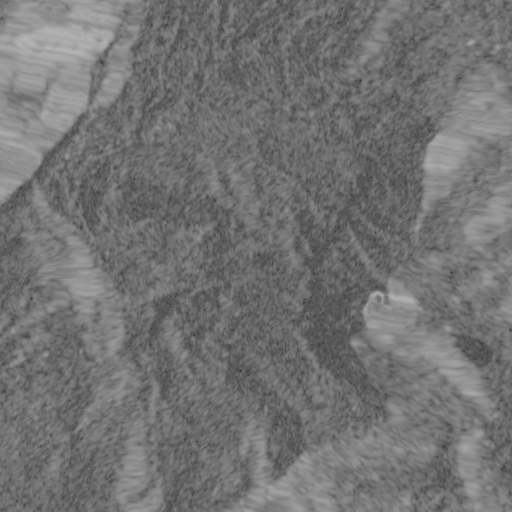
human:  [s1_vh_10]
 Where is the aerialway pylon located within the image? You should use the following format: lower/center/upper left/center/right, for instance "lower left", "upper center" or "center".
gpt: The aerialway pylon is located in the lower right of the image.
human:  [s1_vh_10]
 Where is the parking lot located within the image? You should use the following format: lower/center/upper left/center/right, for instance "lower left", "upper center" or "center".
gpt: The parking lot is located in the upper left of the image.
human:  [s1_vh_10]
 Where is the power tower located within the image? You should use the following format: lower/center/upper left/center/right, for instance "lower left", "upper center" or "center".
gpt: The power tower is located in the upper left of the image.
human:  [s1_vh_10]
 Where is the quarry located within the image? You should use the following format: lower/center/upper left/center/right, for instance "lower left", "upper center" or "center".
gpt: The quarry is located in the lower right of the image.
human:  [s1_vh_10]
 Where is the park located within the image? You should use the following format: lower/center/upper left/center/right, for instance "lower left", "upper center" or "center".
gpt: There is no park in the image.

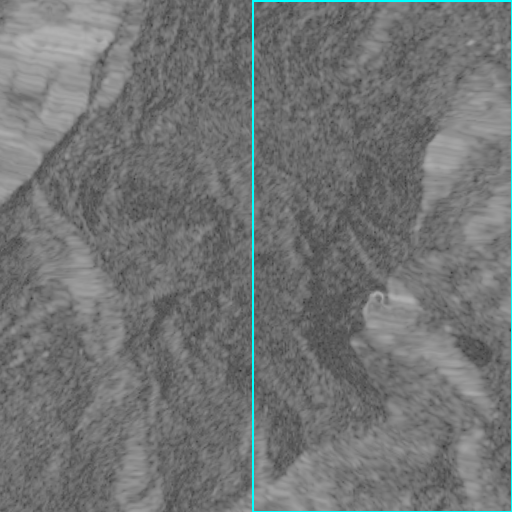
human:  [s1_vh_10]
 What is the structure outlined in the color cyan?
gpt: The structure outlined in cyan is a ski resort.
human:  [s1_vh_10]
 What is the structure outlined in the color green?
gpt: There is no green outline.